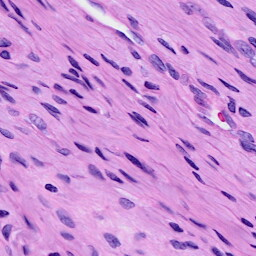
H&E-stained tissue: Cervix